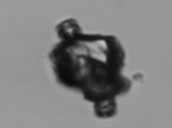
Label: Delphineis